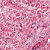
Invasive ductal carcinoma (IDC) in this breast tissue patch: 0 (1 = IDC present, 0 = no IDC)